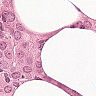
Metastatic tissue present: yes